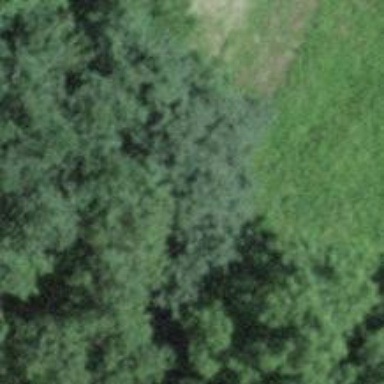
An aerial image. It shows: Row of broadleaved trees.